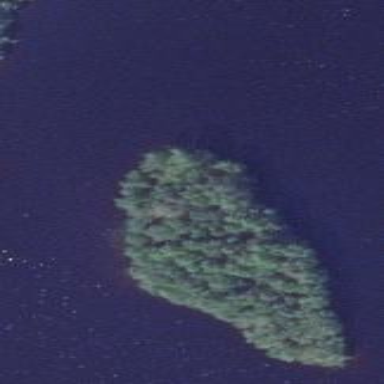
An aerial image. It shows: Islet.